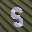
Label: 5